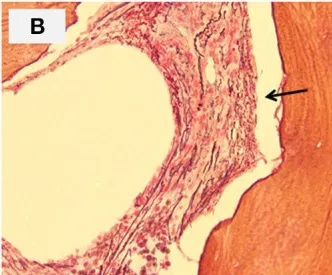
Bone marrow biopsy of the patient. (B) Silver staining section at onset showing increased diffuse coarse reticulin (arrow) (original magnification x100).
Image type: pathology (h&e)